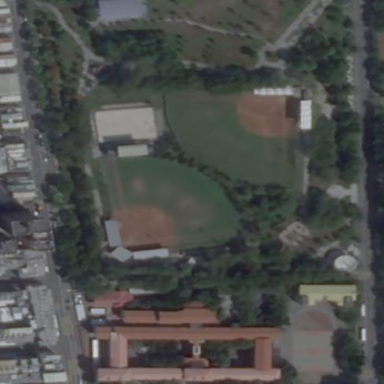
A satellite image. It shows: Park.